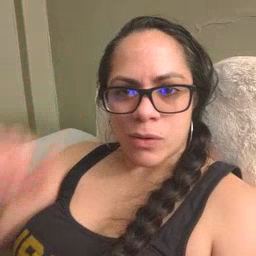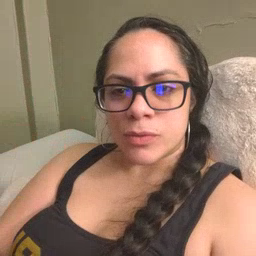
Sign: cow